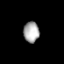
Tissue: prostate
Cell type: T cells
Senescence score: 0.7244
Nuclear area (px): 321
Mean DAPI intensity: 168.57